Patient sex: M
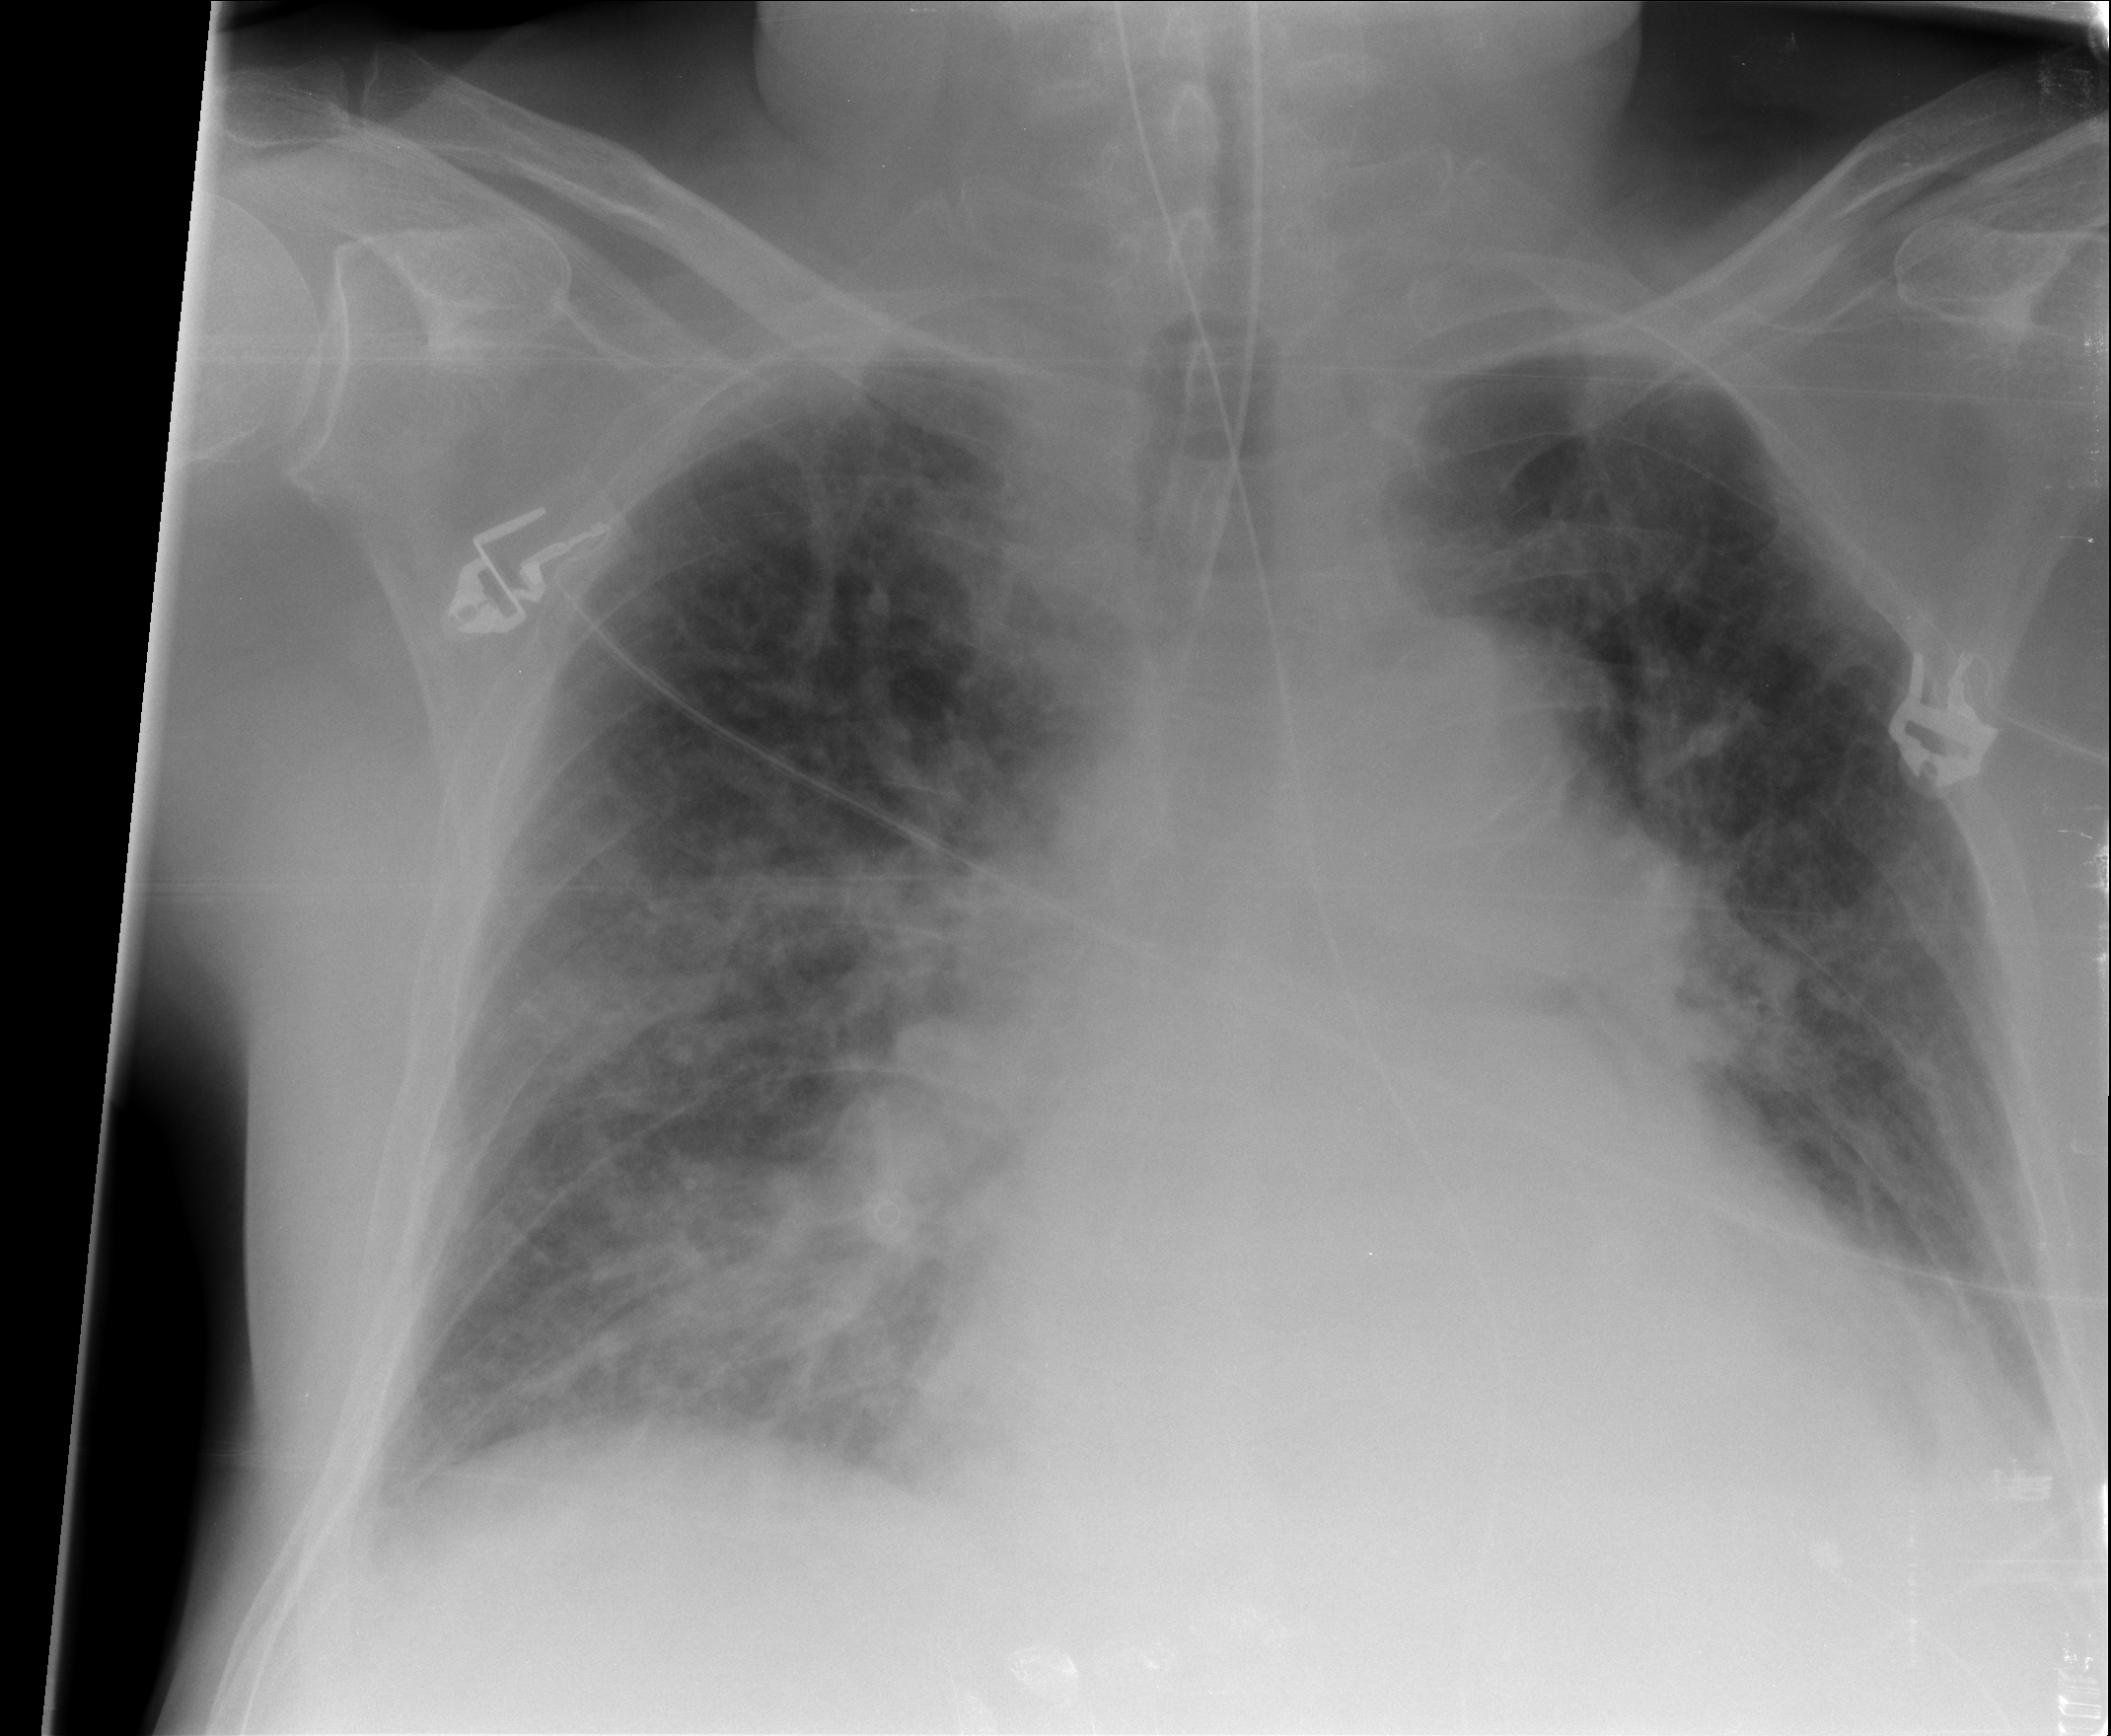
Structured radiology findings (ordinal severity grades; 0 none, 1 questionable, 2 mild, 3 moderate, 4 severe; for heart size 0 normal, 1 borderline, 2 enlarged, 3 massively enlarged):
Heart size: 2
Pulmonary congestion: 2
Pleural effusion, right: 0
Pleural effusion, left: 1
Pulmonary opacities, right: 3
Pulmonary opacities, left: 2
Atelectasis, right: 2
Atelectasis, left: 2